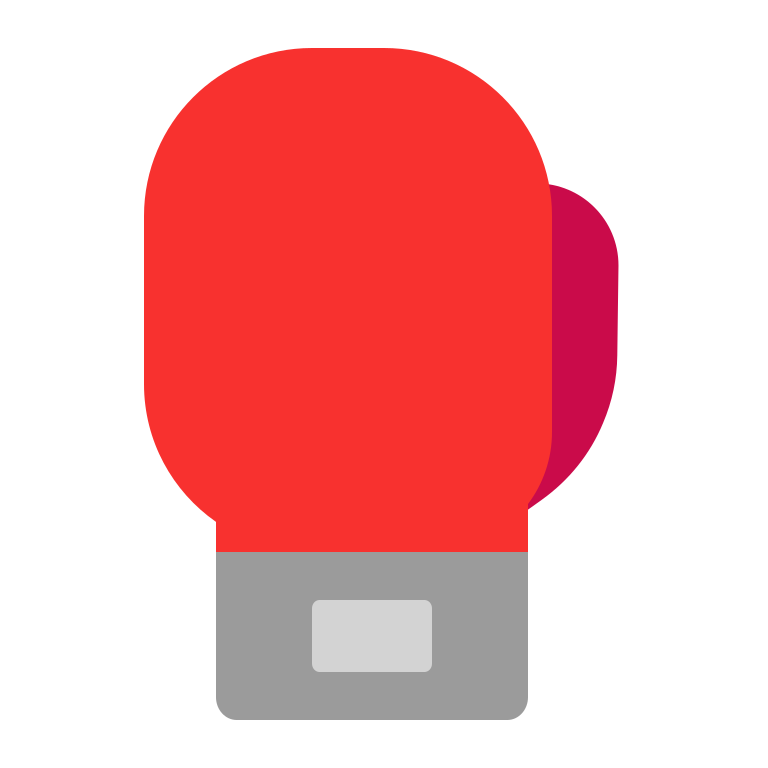
boxing glove flat